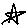
Label: star